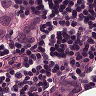
Metastatic tissue present: yes